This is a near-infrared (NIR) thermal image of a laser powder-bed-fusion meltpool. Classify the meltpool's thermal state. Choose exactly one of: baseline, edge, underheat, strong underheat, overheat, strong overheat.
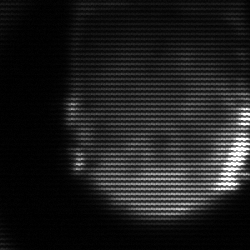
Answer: edge